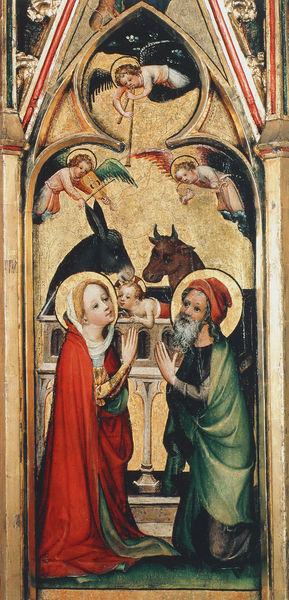
Titel: Retabel aus St. Klara zu Köln
Standort: Köln, Dom (EU - D - NRW)
Schlagwörter: flügel, gemälde, himmel, mann, umhang, grün, menschen, frau, säulen, zeichnung, rot, malerei, bart, gold, kind, musik, gotik, esel, engel, bogen, kuh, baby, musizieren, stufe, beten, altar, geige, heiligenschein, gotisch, spitzbogen, christus, jesus, stall, posaunen, heilige, fresko, posaune, maria, ochse, stier, josef, joseph, geburt, krippe, trompete, empfängnis, christkind, ada, gotidch